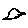
Label: bird